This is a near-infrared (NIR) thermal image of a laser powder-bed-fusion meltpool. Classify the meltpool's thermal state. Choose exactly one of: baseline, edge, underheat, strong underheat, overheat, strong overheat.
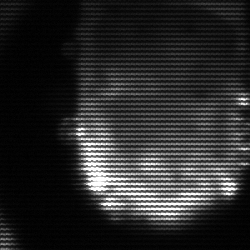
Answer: baseline